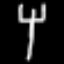
Label: fork